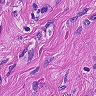
Metastatic tissue present: no